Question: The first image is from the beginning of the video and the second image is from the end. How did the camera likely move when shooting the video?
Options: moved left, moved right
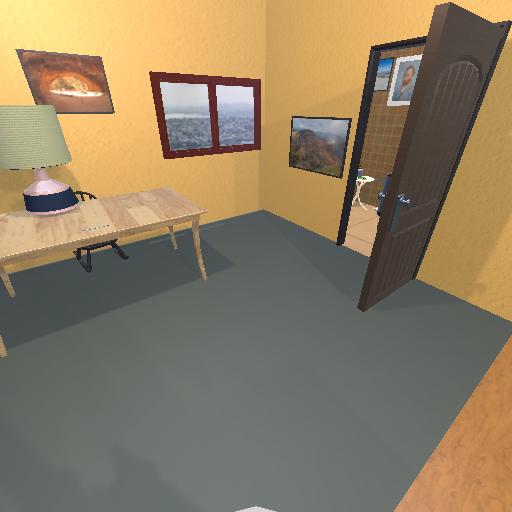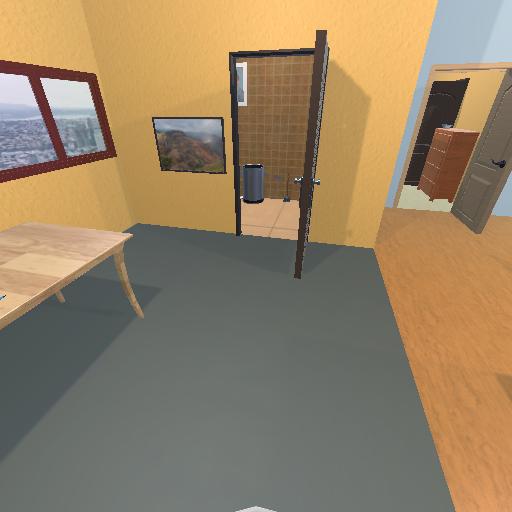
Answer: moved left